Question: I have the current CSS:
'''
fieldset.bordered {
border: 1px groove #ddd !important;
padding: 0 1em 1em 1em !important;
margin: 0 0 1em 0 !important;
}
legend.bordered {
border-style: none;
border-width: 0;
font-size: 14px;
line-height: 20px;
margin-bottom: 0;
border-bottom:none;
}
'''
With a JSP that has:
'''
<fieldset class="bordered">
<legend>Current Property Manager</legend>
<form:input type="text" path="currentPropertyManager" class="form-control" placeholder="Current Property Manager Name"/><strong><form:errors path="currentPropertyManager" type="text" htmlEscape="false" class="text-danger"/></strong><br>
<form:input type="tel" path="currentPropertyManagerPhone" class="form-control" placeholder="Current Property Manager Phone" /><strong><form:errors path="currentPropertyManagerPhone" type="text" htmlEscape="false" class="text-danger"/></strong><br>
</fieldset>
'''
but it produces a faint line under the legend.

How do I get rid of the faint line? I tried border=0px and searching on SO. No luck.
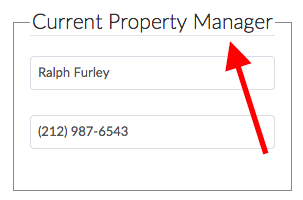
Answer: Your styling is correct. The problem is that your 'legend.bordered' style is not applying to the 'legend' element because the css selector does not match it.
To make it match, you either need to change it to '.bordered legend' (or even 'fieldset.bordered legend'), or add the 'bordered' class to the 'legend' element (personally I prefer the first approach). Once you have done this, it will no longer have the feint line as your 'border-bottom' style will remove it.